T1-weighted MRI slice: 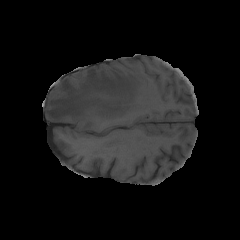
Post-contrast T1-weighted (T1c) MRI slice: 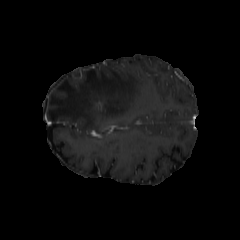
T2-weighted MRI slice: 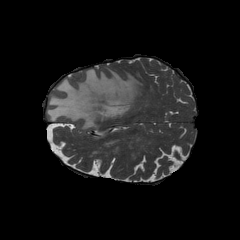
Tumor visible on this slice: yes